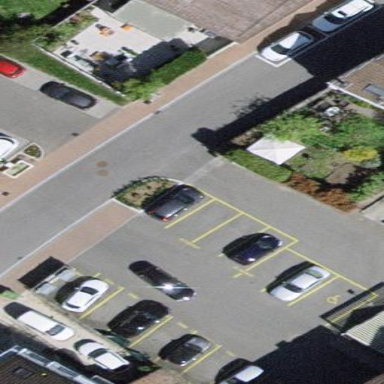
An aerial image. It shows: Parking area.